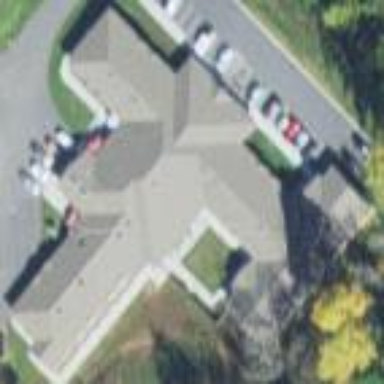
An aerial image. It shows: Nursing home building.